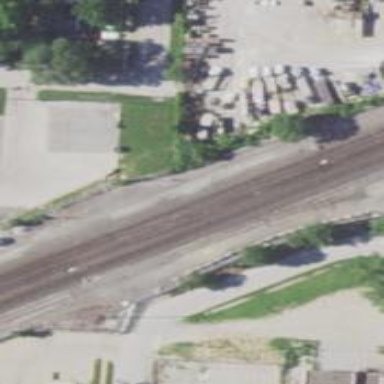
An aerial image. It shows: Railway crossover.